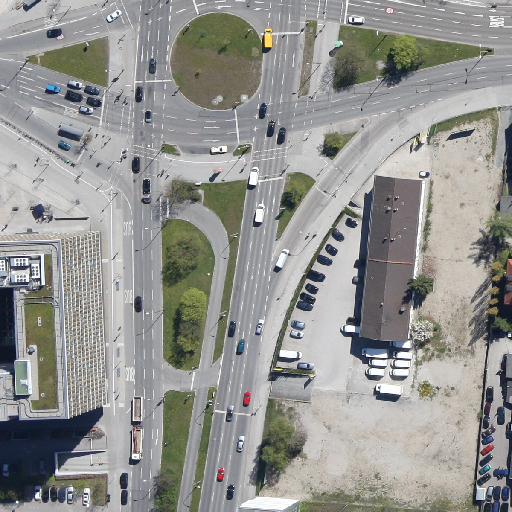
Referring expression: paved road along with tree